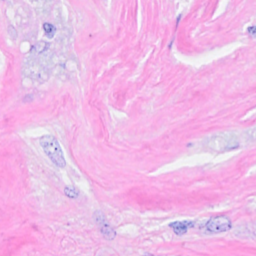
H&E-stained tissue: Breast